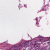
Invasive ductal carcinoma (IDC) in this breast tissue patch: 1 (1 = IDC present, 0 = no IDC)